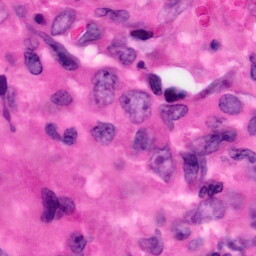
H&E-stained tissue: Pancreatic